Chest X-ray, PA view. Patient: 50 years old, sex M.
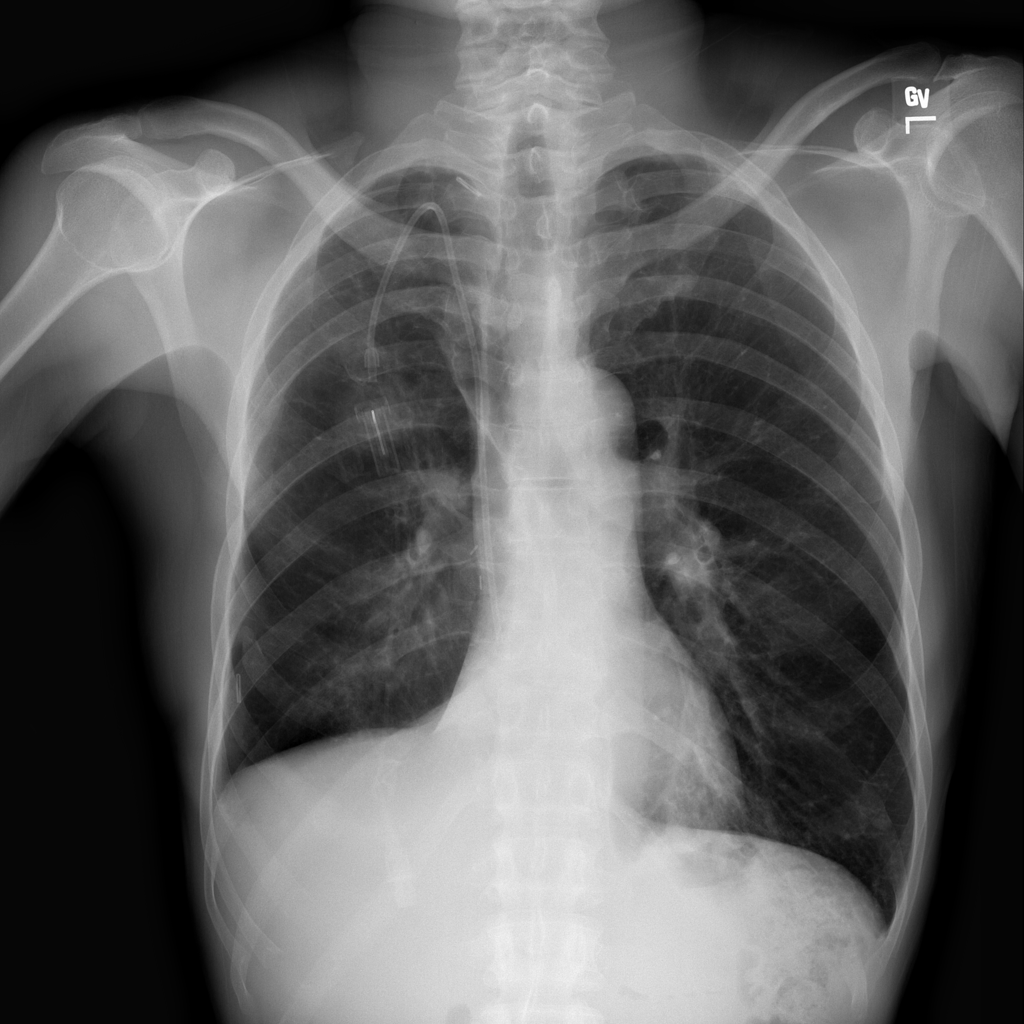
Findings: No Finding